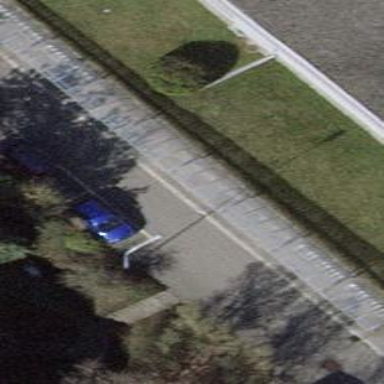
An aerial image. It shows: Shed designated for bicycle parking.